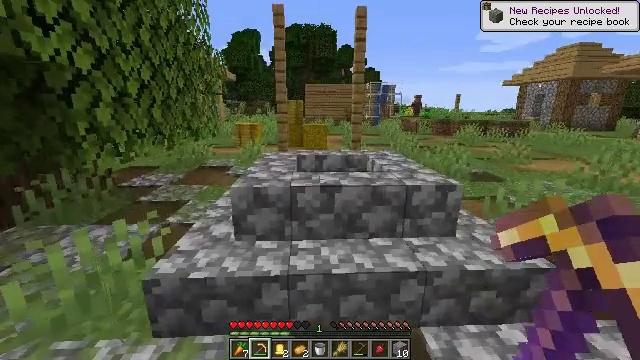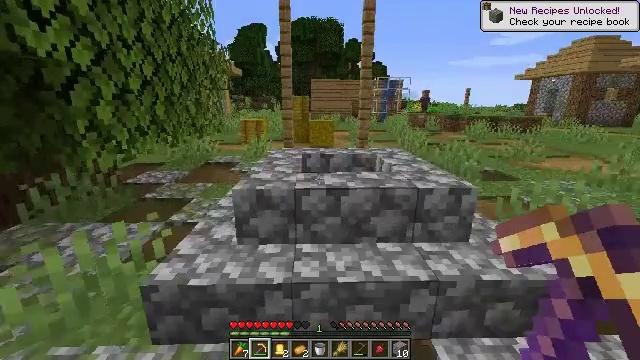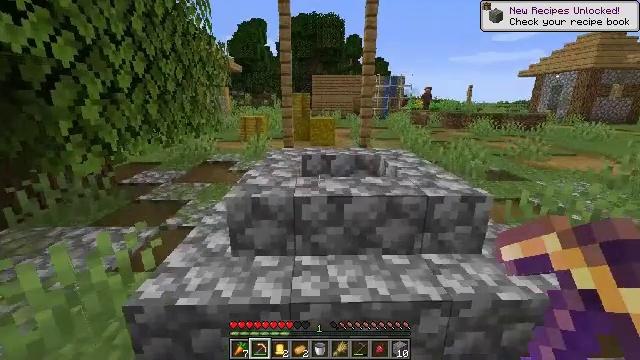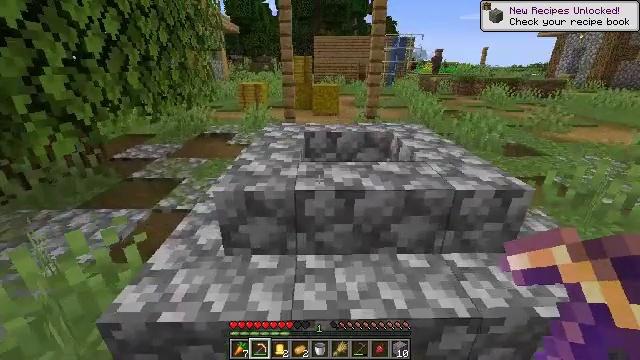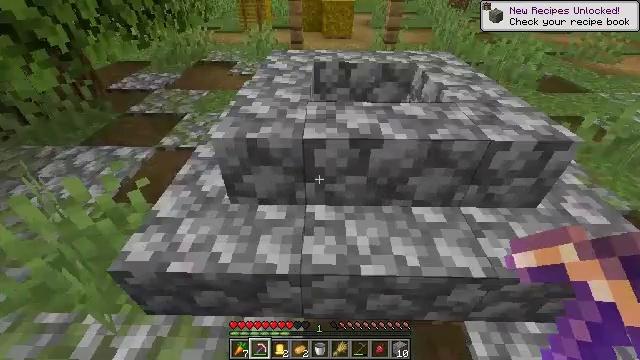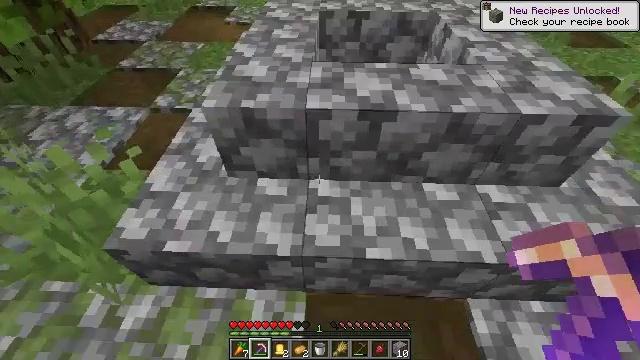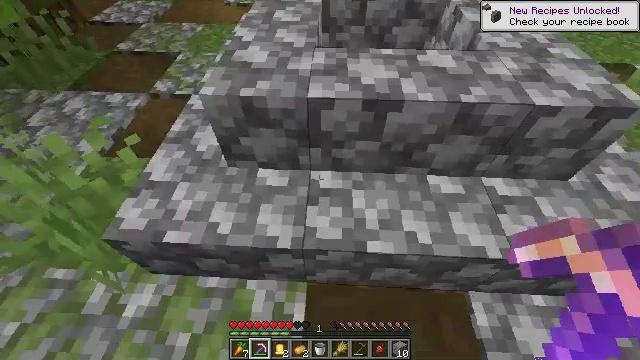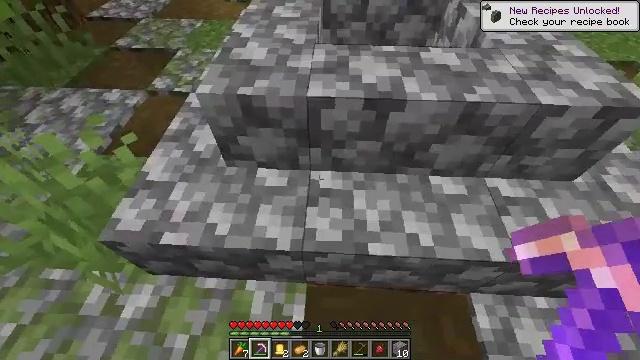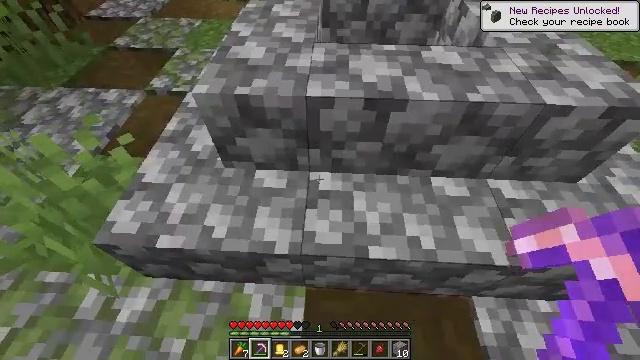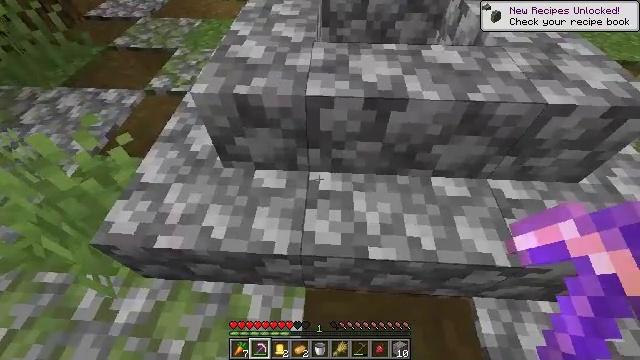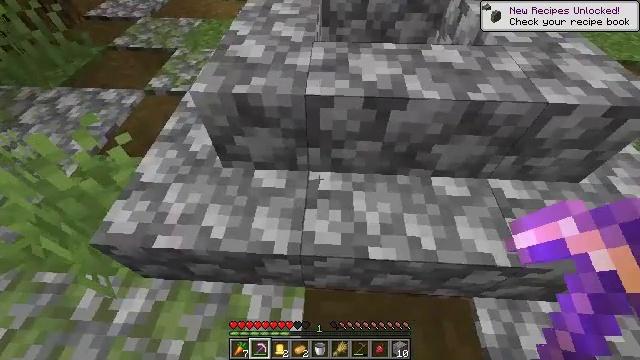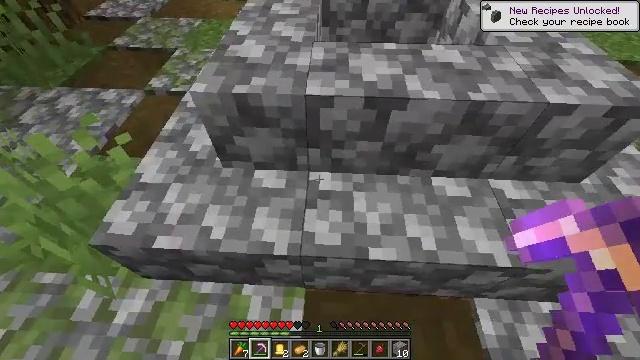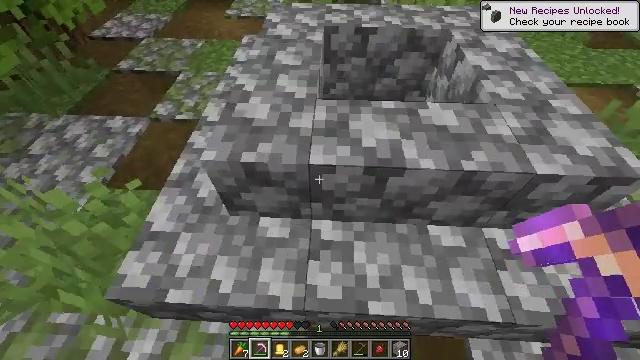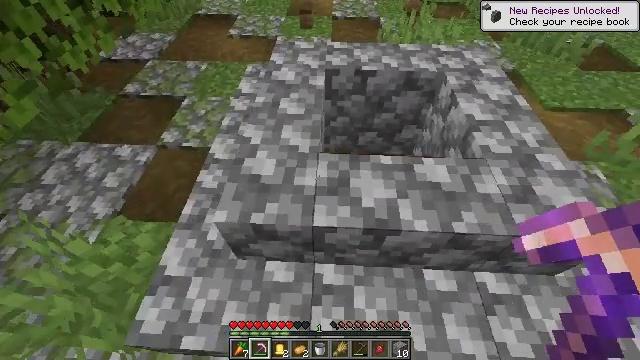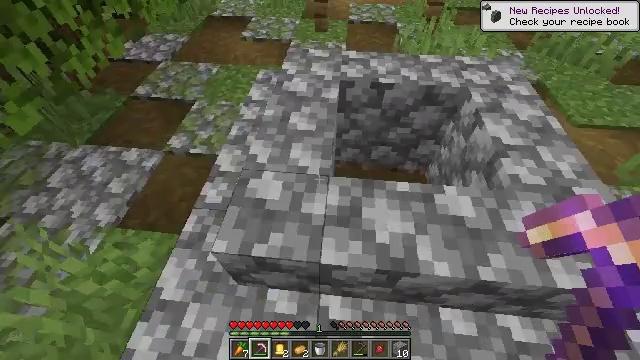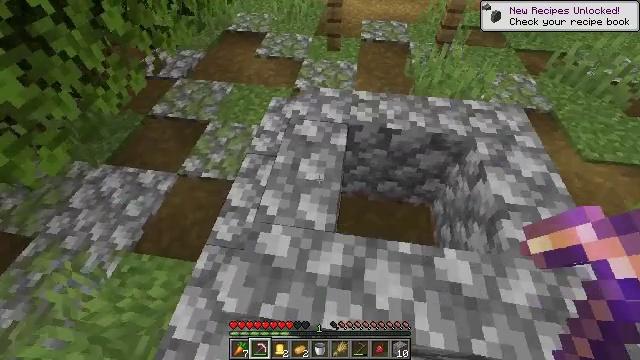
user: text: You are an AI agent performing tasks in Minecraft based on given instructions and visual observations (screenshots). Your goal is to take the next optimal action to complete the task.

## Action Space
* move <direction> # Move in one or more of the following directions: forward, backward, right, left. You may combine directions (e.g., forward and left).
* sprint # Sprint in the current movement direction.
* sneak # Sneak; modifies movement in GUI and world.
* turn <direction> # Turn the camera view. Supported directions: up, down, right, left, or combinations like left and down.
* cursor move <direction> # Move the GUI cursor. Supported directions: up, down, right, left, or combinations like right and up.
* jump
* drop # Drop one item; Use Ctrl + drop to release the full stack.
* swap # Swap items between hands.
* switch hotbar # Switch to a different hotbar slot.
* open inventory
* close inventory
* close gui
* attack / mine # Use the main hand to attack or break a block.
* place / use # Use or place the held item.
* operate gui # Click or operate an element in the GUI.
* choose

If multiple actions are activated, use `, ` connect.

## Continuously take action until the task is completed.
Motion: motion action
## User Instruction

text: Mine cobblestone underground.
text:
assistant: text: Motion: move forward, turn left
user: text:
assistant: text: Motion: move forward
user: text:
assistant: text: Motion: move forward, turn down
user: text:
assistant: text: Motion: move forward, turn left and down
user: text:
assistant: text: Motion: turn left and down
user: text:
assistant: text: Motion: turn down
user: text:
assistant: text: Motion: no_op
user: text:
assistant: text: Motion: no_op
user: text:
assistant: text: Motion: no_op
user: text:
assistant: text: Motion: no_op
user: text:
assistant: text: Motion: move forward
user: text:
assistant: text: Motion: move forward
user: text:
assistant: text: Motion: move forward
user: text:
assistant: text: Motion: move forward, turn left
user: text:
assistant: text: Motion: move forward, turn left
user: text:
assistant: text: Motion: move forward
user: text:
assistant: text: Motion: move forward
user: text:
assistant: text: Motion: move forward
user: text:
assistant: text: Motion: move forward
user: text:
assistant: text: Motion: move forward
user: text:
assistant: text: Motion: move forward
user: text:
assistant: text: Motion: turn left
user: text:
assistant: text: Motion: turn left
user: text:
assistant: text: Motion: turn left and down
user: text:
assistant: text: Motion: turn left and down
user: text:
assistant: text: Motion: turn left and down
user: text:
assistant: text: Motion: turn left and down
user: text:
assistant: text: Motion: turn left
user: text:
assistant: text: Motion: turn left
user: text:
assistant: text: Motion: turn left